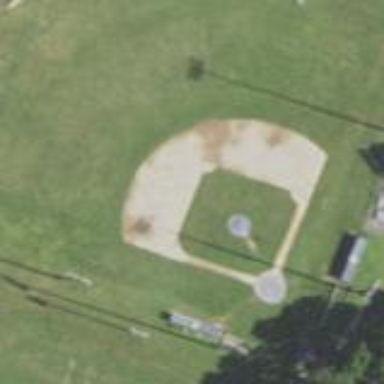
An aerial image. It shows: Baseball pitch for leisure land activities.